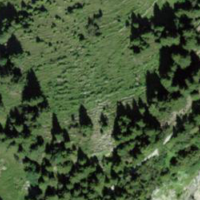
EUNIS habitat code: 32
Species observed at this site:
Dryas octopetala